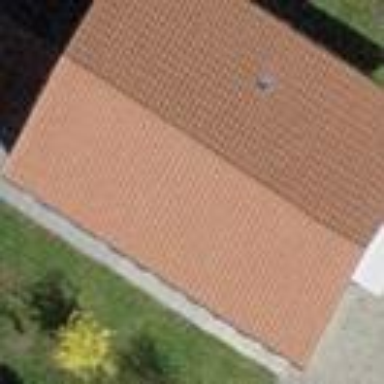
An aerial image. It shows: Building with tile roof.